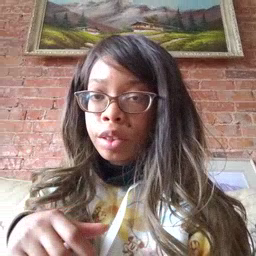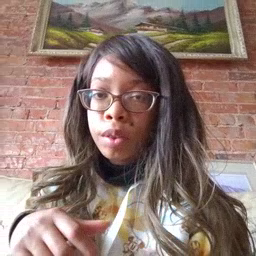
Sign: hot